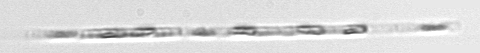
Label: Leptocylindrus